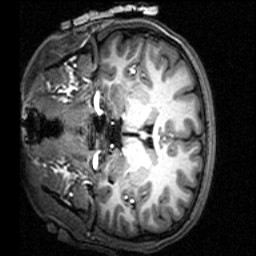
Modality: T1w
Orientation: coronal
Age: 23
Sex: female